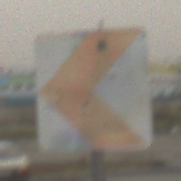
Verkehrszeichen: RichtungstafelnInKurvenKleinRechts
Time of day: MorningAfternoon
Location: Outdoor (Suburban)
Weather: Overcast
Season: NotSpecified
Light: Natural